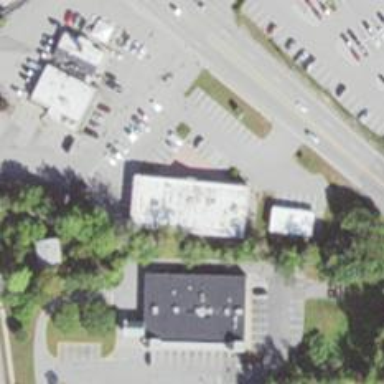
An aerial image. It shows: Convenience shop.